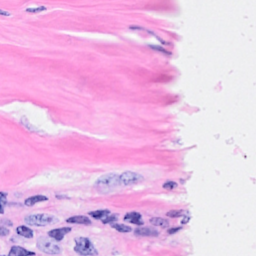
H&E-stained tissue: Breast